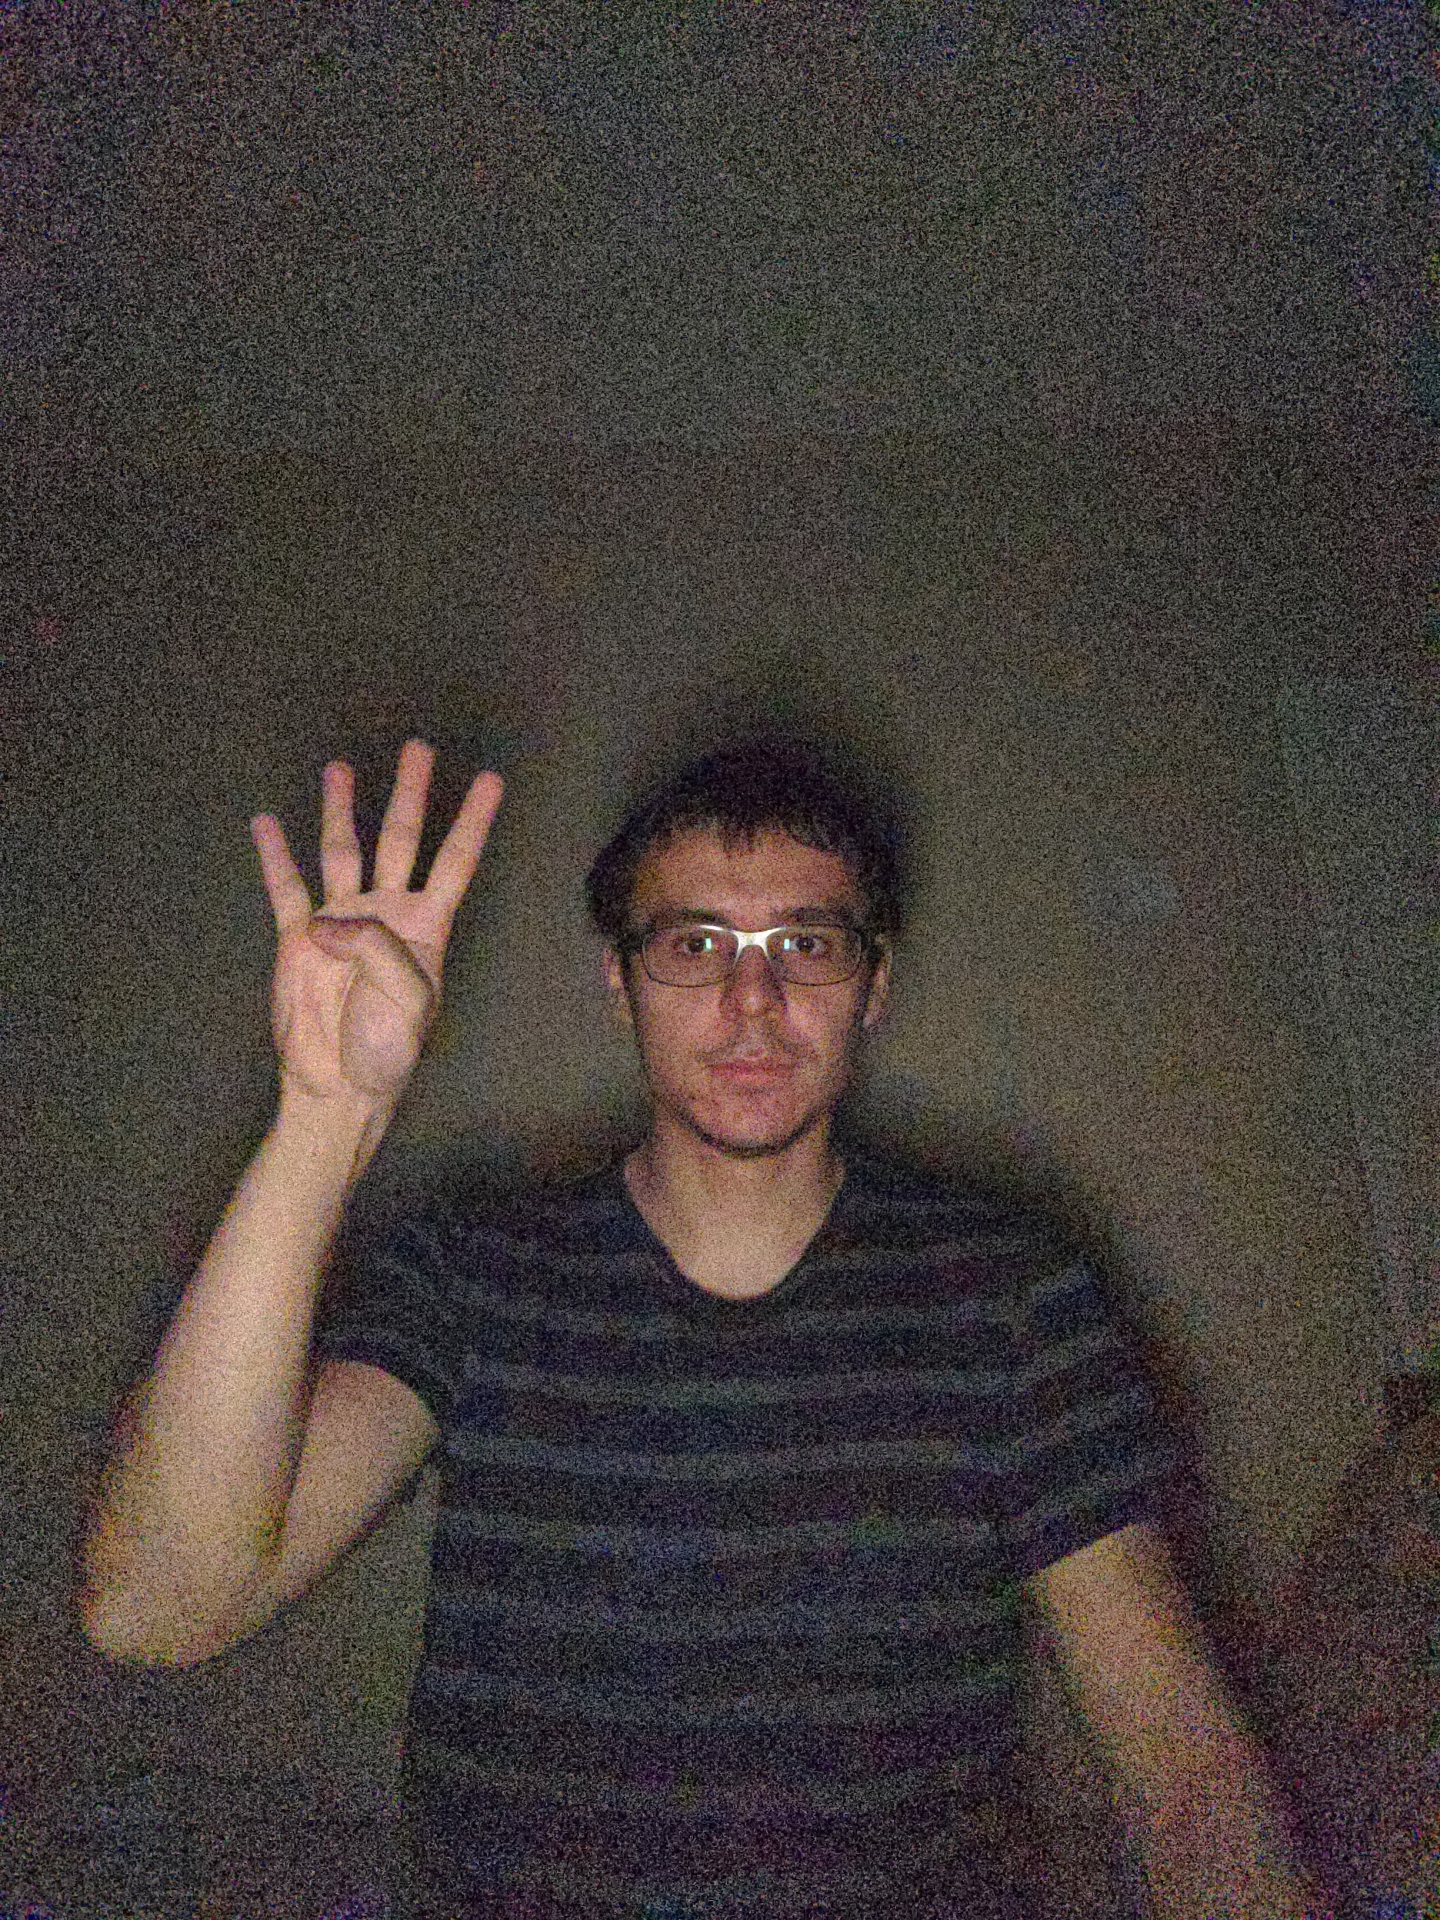
Label: noise